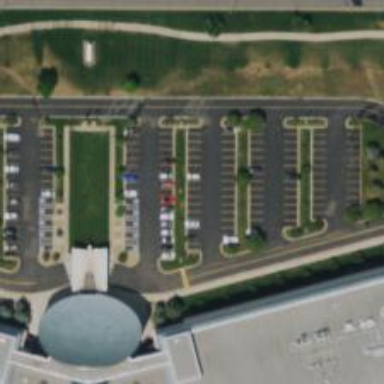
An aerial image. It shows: Parking space.